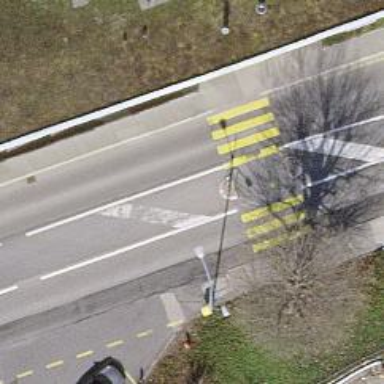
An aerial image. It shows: Tertiary road with lane markings.